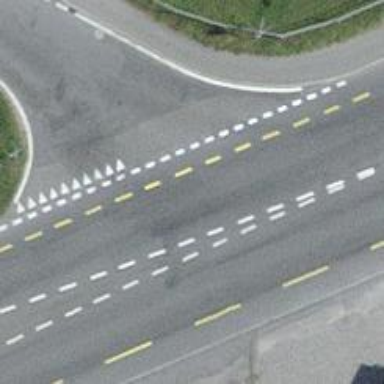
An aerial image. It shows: Road with "give way" sign.